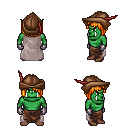
a pixel art fantasy rpg character, male body template, orc, green skin, gray cape, robe skirt, light blonde pageboy hairstyle, leather cap, metal gloves, brown shoes, four views (front, back, left, right), 2x2 character sprite sheet, small pixel art, hard edges, no anti-aliasing